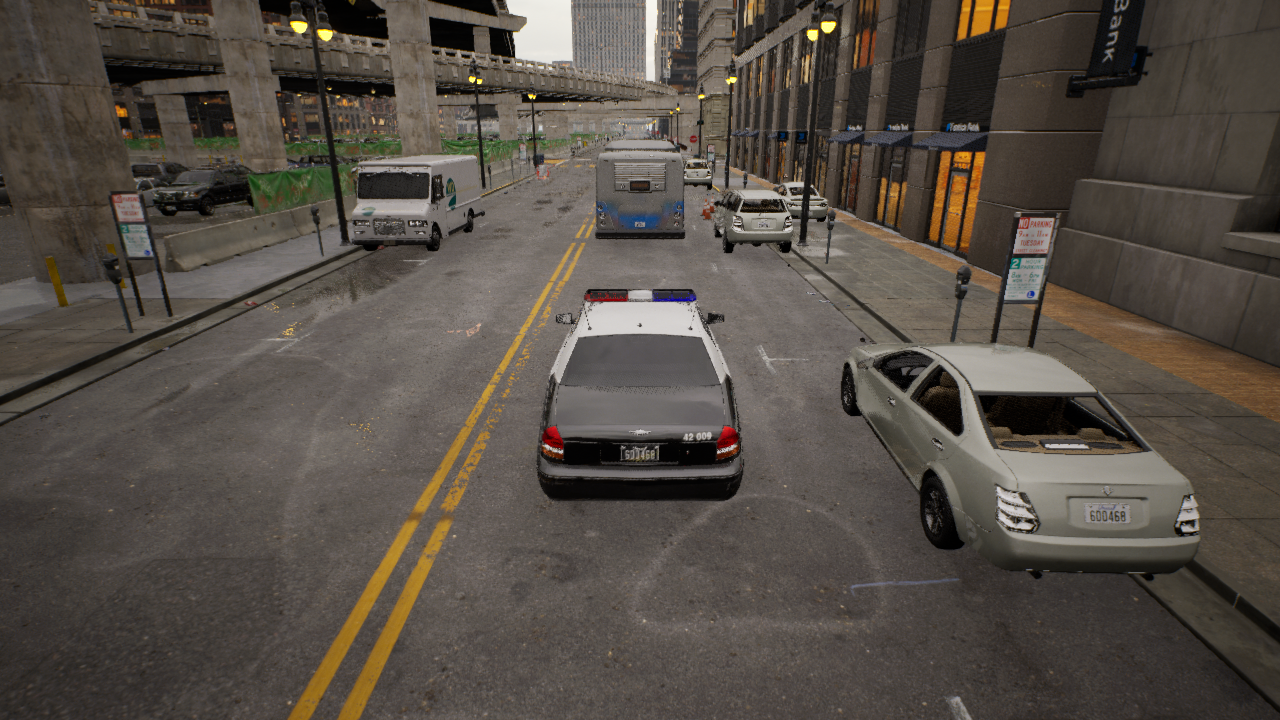
Venue: downtown
Lighting: golden hour
Vehicle rig: sedan